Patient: sex M, age 81
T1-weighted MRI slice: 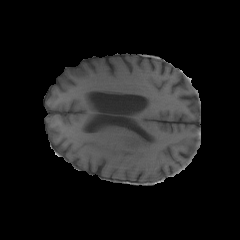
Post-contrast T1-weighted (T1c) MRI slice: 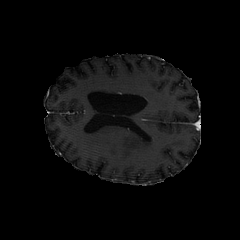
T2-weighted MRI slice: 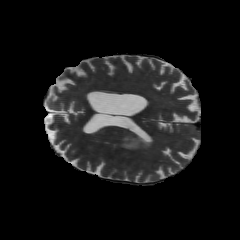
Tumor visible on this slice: yes
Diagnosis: Glioblastoma, IDH-wildtype
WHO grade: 4